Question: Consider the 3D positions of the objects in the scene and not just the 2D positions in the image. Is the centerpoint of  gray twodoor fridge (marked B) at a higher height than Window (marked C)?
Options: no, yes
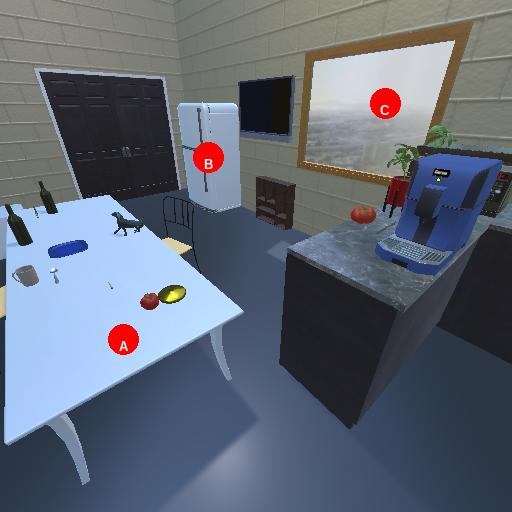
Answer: no